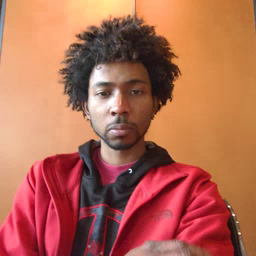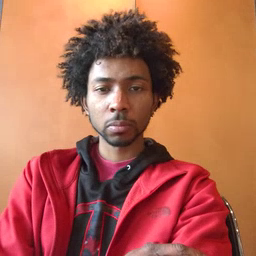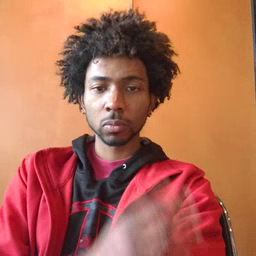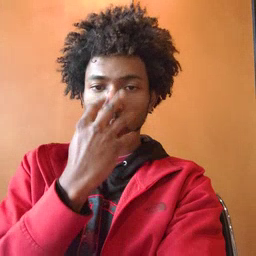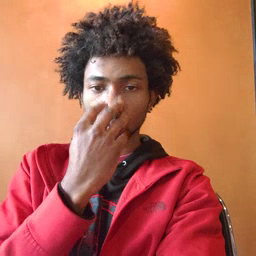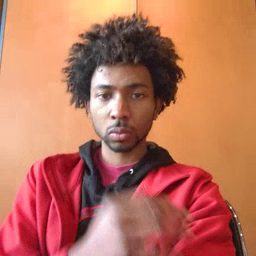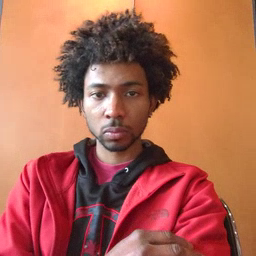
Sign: wolf